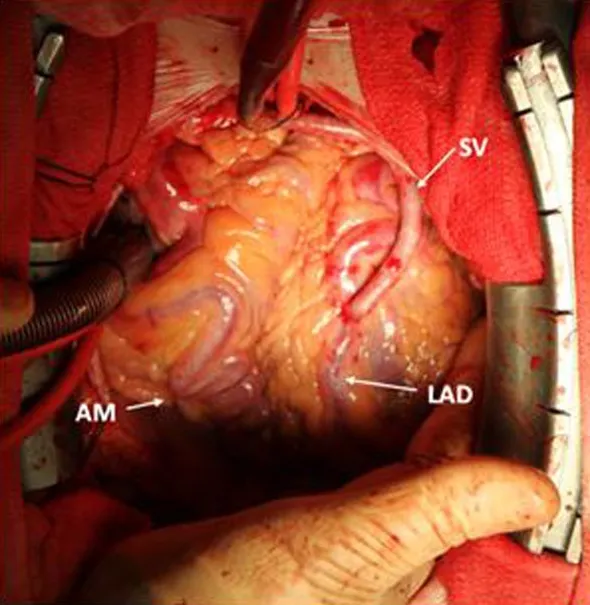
CABG Coronary artery bypass grafting (CABG) of the left anterior descending artery (LAD) with a saphenous vein (SV) graft. Acute marginal (AM). Patient's head up.
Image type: medical_photograph (other_medical_photograph)